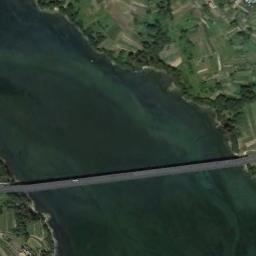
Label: bridge